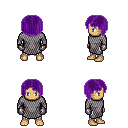
a pixel art fantasy rpg character, male body template, human, tanned skin, chain mail, white pants, purple pageboy hairstyle, metal gloves, four views (front, back, left, right), 2x2 character sprite sheet, small pixel art, hard edges, no anti-aliasing